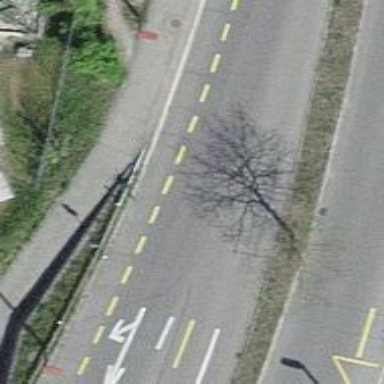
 featuring separate cycle lane and sidewalk."